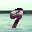
Label: 9